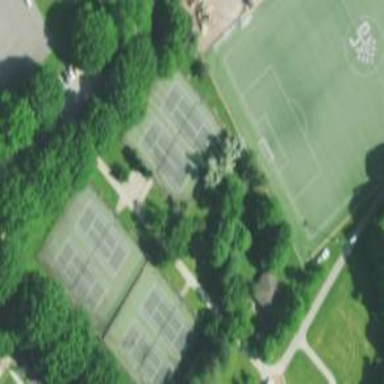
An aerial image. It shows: Paved tennis court.